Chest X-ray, PA view. Patient: 49 years old, sex M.
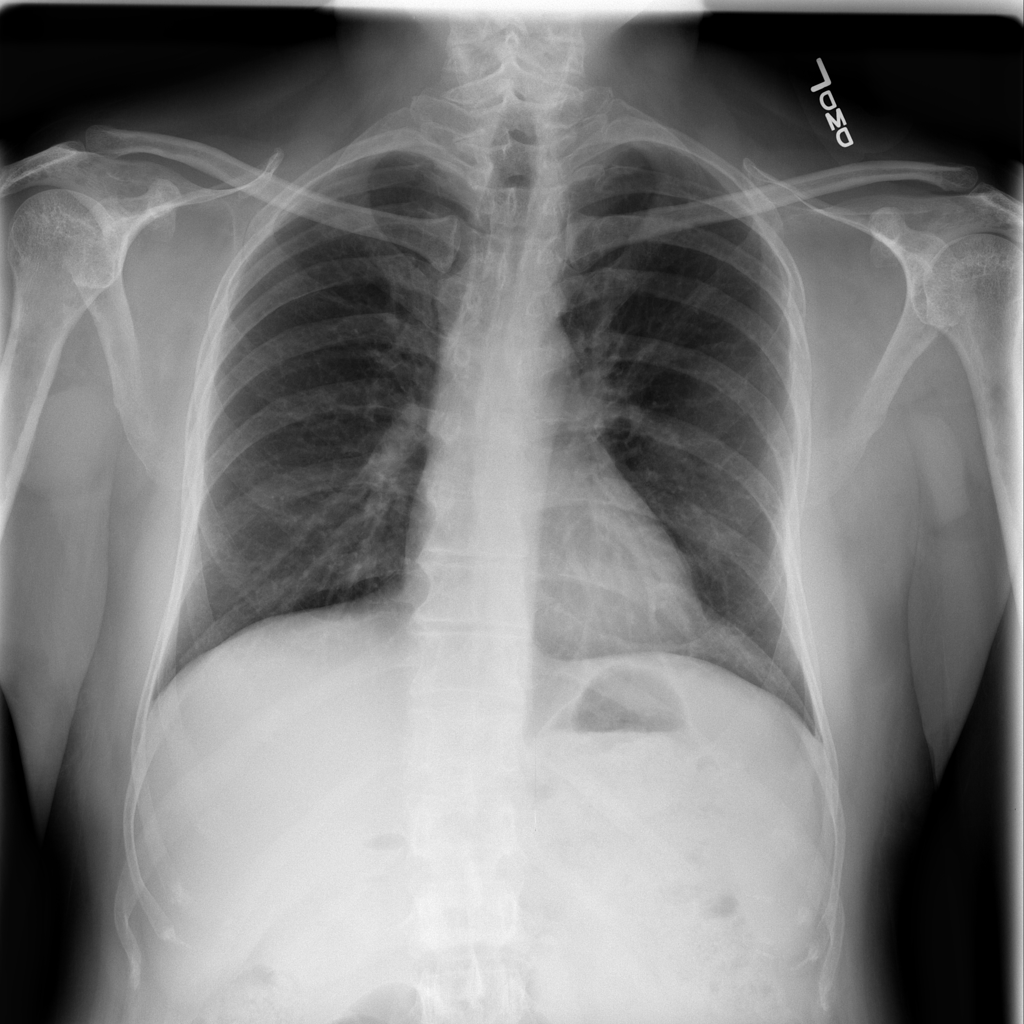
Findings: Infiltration